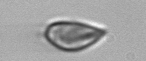
Label: Prorocentrum_triestinum